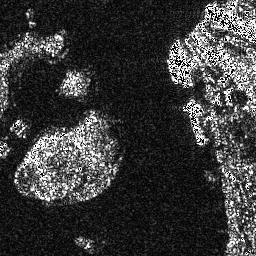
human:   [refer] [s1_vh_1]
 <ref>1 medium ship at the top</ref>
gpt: <box>[[63, 19, 70, 32, 0]]</box>

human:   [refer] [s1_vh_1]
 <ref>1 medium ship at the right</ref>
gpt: <box>[[72, 38, 80, 56, 0]]</box>